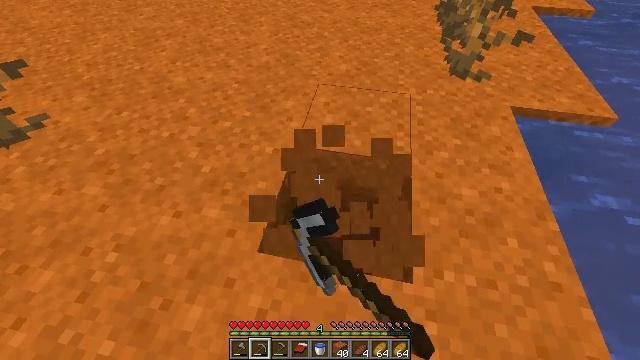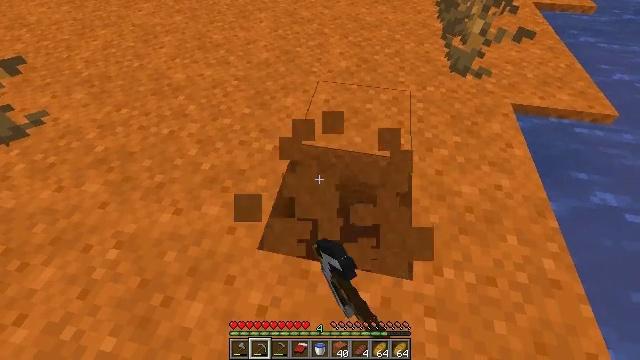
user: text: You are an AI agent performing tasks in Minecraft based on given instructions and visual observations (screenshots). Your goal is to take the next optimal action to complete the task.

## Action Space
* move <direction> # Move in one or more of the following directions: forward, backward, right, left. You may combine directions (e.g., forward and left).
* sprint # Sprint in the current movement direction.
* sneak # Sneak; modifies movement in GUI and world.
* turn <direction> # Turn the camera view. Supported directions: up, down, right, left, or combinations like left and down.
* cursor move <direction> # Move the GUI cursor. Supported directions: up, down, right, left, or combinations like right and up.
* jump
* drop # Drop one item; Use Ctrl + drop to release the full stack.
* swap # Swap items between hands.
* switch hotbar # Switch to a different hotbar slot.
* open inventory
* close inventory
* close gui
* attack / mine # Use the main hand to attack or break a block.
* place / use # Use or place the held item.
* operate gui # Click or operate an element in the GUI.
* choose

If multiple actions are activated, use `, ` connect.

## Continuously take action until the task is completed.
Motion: motion action
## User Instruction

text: Break the red sand block.
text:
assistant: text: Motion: attack / mine
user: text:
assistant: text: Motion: attack / mine